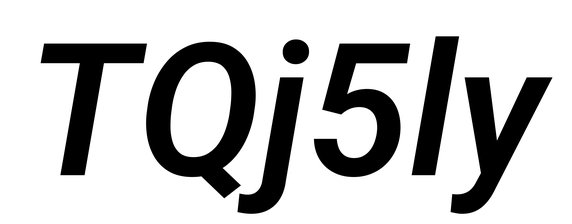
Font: Roboto-Italic_SemiBold_Italic